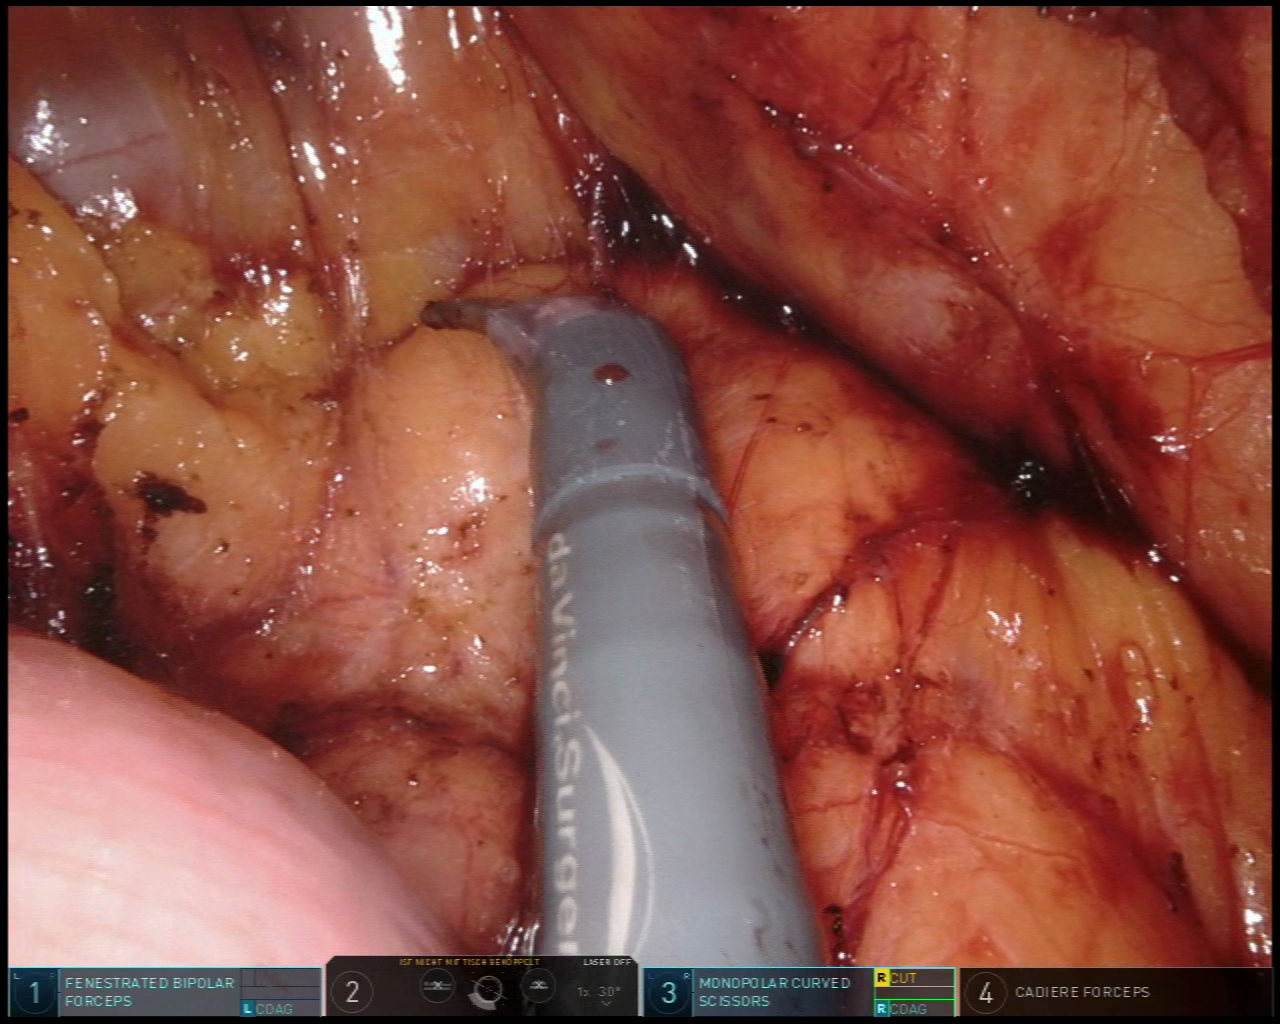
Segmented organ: stomach
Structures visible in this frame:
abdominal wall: no
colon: no
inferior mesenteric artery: no
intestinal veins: no
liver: no
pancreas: no
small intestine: yes
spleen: no
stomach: yes
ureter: no
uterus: no
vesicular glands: no